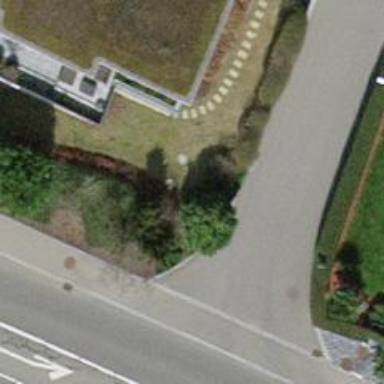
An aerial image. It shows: Hedge barrier.